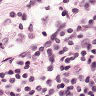
Metastatic tissue present: no